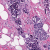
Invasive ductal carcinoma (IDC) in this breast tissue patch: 1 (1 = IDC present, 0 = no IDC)